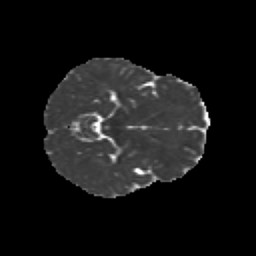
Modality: MD
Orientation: axial
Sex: female
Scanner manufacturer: siemens
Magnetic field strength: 3 T
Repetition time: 5 s
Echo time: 0.071 s